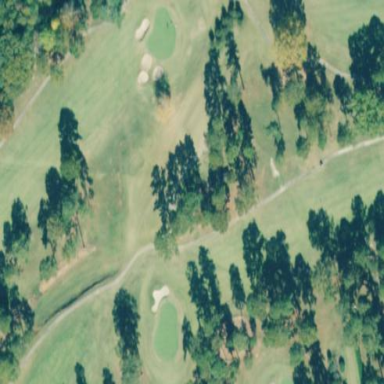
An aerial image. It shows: Scenic golf fairway.